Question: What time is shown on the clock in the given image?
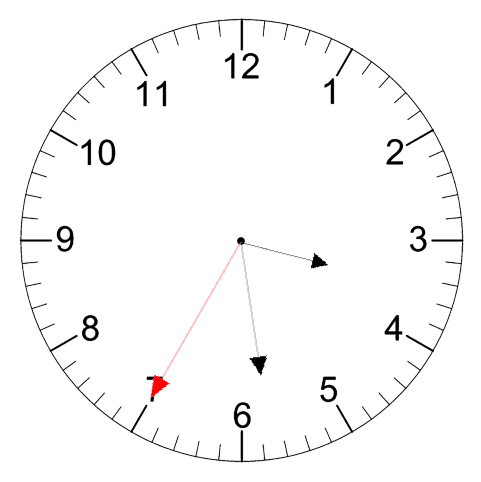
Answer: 03:28:35